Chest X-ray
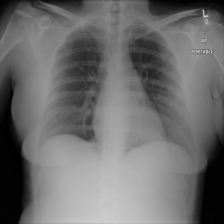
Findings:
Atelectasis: negative
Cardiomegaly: negative
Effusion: negative
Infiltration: negative
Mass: negative
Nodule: negative
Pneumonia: negative
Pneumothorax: negative
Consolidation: negative
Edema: negative
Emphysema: negative
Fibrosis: negative
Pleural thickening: negative
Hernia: negative